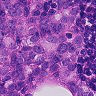
Metastatic tissue present: yes